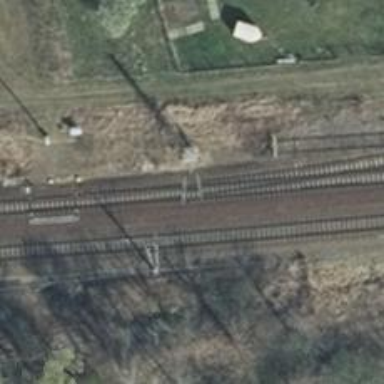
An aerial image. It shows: Railway track with contact line for electrification.